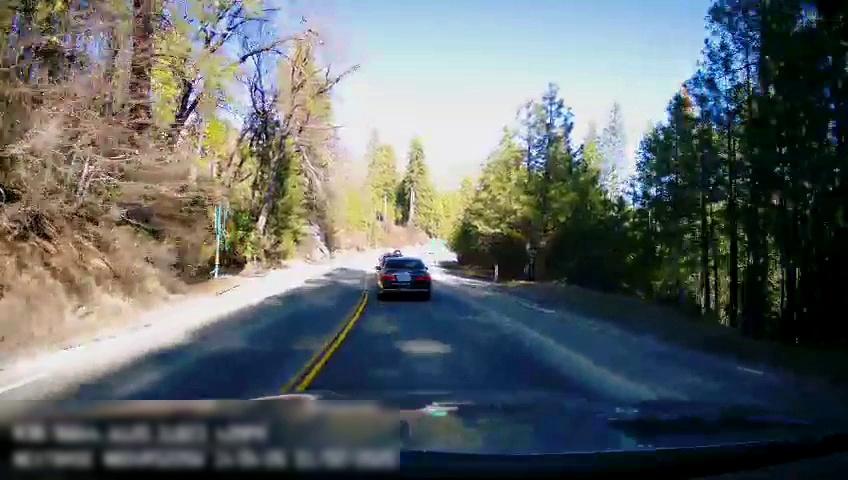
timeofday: Day
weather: Sunny
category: Drivable Space
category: Vehicles | Car
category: Lanes | Opposite Lane
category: Lanes | Opposite Lane
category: Lanes | Current Lane
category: Lanes | Current Lane
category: Traffic | Signs